Question: How do I make an automated query that adds another VALUES row based on how many inputs with the names: name, ingredients and price there are?

'''
if($_SERVER['REQUEST_METHOD'] == 'POST'){
$status_input = $stmt = $dbh ->prepare("
INSERT INTO menues(
restaurant_id,
title,
subtitle,
name,
ingredients,
price,
category,
upload_date)
VALUES
(:restaurant_id,:title, :subtitle, :name, :ingredients, :price, :category, NOW())
(:restaurant_id,:title, :subtitle, :name, :ingredients, :price, :category, NOW())
(:restaurant_id,:title, :subtitle, :name, :ingredients, :price, :category, NOW())
");
$stmt->bindParam(":restaurant_id", $userdata[0]['user_id']);
$stmt->bindParam(":title", $_POST['title']);
$stmt->bindParam(":subtitle", $_POST['subtitle']);
$stmt->bindParam(":name", $_POST['name']);
$stmt->bindParam(":ingredients", $_POST['ingredients']);
$stmt->bindParam(":price", $_POST['price']);
$stmt->bindParam(":category", $userdata[0]['category']);
$stmt->execute();
}
'''
Restaurant_id, title, subtitle, category and upload_date should all be the same for each row.
'''
$(document).ready( function() {
$('.newmenu').hide();
$('.zero h3 a').click(function() {
$('.newmenu').slideToggle();
});
$('.newmenu > ul li p.add').click(function(){
$('.newmenu > ul li.edit').before("<li class='newrow'><h6>New item</h6><div><p>Name:</p><input type='text' name='name' placeholder='name' /></div><div><p>Ingredients:</p><input type='text' name='ingredients' placeholder='ingredients' /></div><div><p>Price:</p><input type='text' name='price' placeholder='price' /></li>");
});
});
<form method='post' action='newmenu.php' class='newmenu'>
<table>
<tr><td>Namn:</td><td><input type='text' name='title' placeholder='namn' /></td></tr>
<tr><td>Undertext:</td><td><input type='text' name='subtitle' placeholder='namn' /></td></tr>
</table>
<ul>
<li class='newrow'>
<h6>New item</h6>
<div>
<p>Name:</p>
<input type='text' name='name' placeholder='name' />
</div>
<div>
<p>Ingredients:</p>
<input type='text' name='ingredients' placeholder='ingredients' />
</div>
<div>
<p>Price:</p>
<input type='text' name='price' placeholder='price' />
<div>
</li>
<li class="edit">
<input type="submit" value="Submit">
<p class="add">New row</p>
</li>
</ul>
</form>
'''
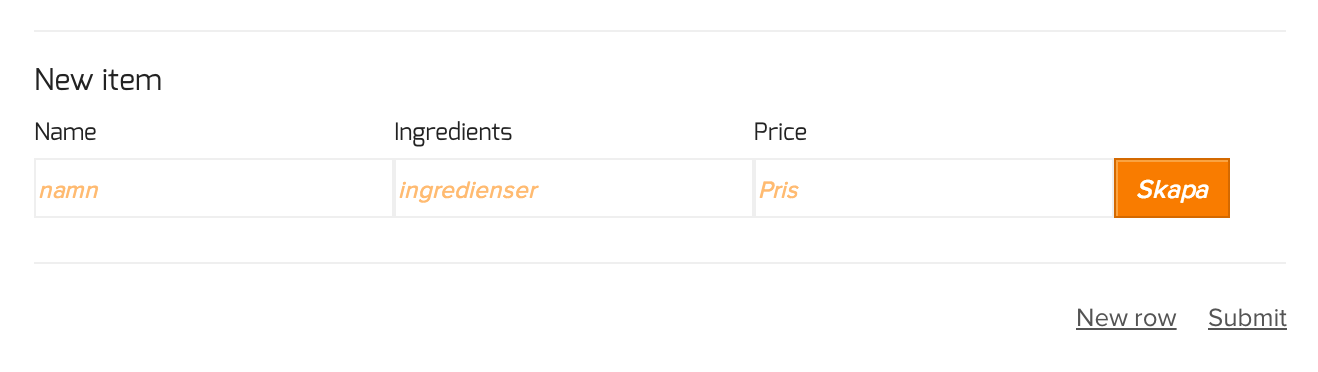
Answer: You could try this:
Change all input fields names to have [] at the end (In Jquery Code and HTML).
Now you're getting arrays returned.
Then you handle them like this:
'''
$name = $_POST["food_name"];
$ingredient = $_POST["food_ingredient"];
$price = $_POST["food_price"];
$length = count($name);
// Starting the query
$query = "INSERT INTO menues(
restaurant_id,
title,
subtitle,
name,
ingredients,
price,
category,
upload_date)
VALUES";
// Looping through all the input rows
for($key=0;$key<$length;$key++){
// Create each insert
$query .= "(:id,:title,:subtitle,:name_".$key.",:ingredient_".$key.",:price_".$key.",:cat,NOW())";
// Check if its the last row
$query .= (($key +1 == $length)?"":",");
}
// Now the query is done, next step is adding values to placeholders
$insert = $pdo->prepare($query);
// Create an array with matching placeholders
$param = array();
for($key=0;$key<$length;$key++){
$param[":name_".$key] = $name[$key];
$param[":ingredient_".$key] = $ingredient[$key];
$param[":price_".$key] = $price[$key];
}
// Add more parameters if wanted
// $param[":id"] = 1;
// Execute with parameters created above
$insert->execute($param);
'''